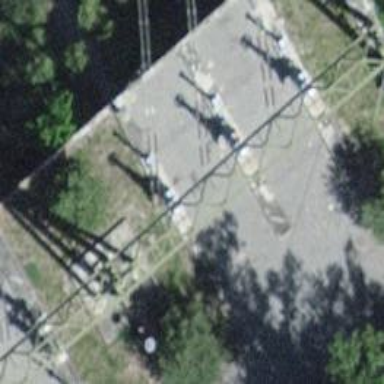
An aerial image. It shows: Insulator used in power systems.